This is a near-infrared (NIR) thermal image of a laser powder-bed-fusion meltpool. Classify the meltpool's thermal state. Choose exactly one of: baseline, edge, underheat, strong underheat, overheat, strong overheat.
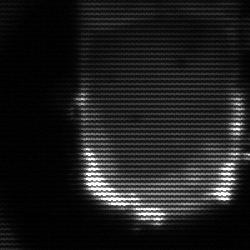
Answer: baseline